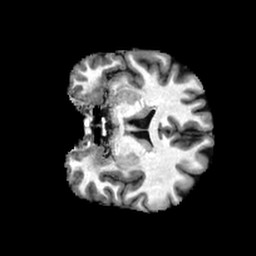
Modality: T1w
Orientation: coronal
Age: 36
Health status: healthy
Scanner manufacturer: philips
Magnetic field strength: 3 T
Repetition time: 0.007859 s
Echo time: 0.003608 s